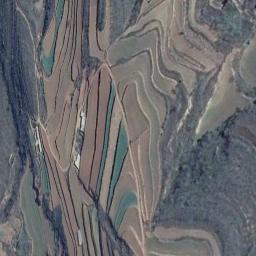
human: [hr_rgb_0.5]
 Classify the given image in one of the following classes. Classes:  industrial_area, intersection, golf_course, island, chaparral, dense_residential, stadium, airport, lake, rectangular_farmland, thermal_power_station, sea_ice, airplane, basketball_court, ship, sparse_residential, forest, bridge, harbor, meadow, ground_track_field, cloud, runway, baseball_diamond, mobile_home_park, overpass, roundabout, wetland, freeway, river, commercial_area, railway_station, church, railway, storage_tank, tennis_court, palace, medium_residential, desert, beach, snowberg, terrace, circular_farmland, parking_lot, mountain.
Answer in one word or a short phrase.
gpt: terrace